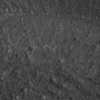
Label: not_dusty